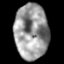
Tissue: lung
Cell type: Endothelial cells
Senescence score: 0.2423
Nuclear area (px): 1825
Mean DAPI intensity: 152.879